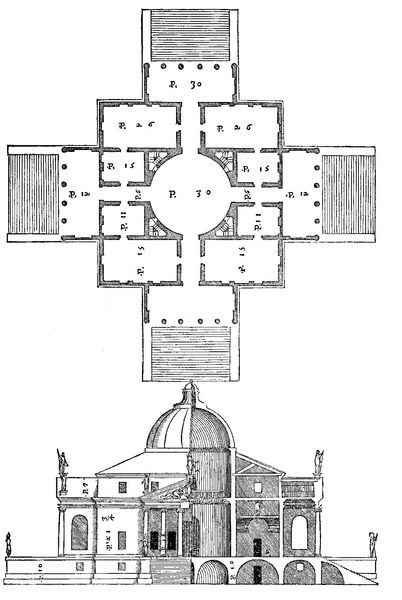
Titel: I quattro libri dell´achitettura/ Die vier Bücher zur Architektur
Künstler: Andrea Palladio
Schlagwörter: fenster, raum, säule, säulen, zeichnung, zimmer, dach, gebäude, haus, masse, wand, architektur, sockel, kirche, figur, decke, gotik, renaissance, kreis, skulptur, statue, schrift, bogen, italien, giebel, figuren, rundbogen, kuppel, treppe, treppen, symmetrie, stufen, eingang, nische, gewölbe, rechteck, dom, schnitt, beschriftung, räume, rom, giebelfigur, zahl, ziffer, mauern, plan, querschnitt, quadrat, bau, quadratisch, grundriss, aufriss, zentralbau, rotunde, palladio, reppe, rum, archtektonisch, rißzeichnung, bootdom, fdfenster, nscihe#